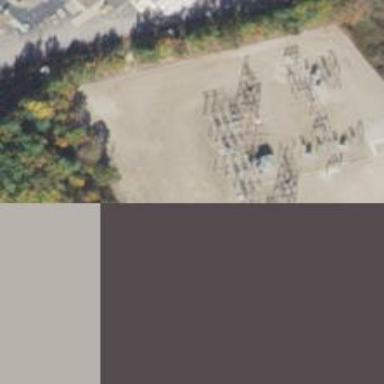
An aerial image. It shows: Switch used for power control.